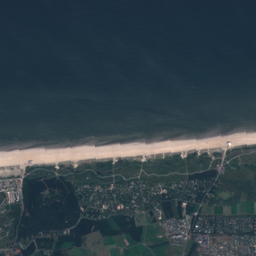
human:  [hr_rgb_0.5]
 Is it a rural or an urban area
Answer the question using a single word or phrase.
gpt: urban

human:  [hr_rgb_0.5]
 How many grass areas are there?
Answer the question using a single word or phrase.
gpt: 38

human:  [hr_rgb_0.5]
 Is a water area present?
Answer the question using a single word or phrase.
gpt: yes

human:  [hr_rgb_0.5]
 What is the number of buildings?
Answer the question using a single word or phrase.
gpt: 584

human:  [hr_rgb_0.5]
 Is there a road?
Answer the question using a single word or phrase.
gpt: yes

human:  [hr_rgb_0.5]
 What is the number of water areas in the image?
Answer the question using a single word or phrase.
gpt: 3

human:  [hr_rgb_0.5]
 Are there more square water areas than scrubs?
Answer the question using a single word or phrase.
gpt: no

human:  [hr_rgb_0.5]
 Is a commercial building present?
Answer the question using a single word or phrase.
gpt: yes

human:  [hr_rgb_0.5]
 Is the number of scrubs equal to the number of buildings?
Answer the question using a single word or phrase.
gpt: no

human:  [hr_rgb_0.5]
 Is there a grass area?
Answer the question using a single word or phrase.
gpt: yes

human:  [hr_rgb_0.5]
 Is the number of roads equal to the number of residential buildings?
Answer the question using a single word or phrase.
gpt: no

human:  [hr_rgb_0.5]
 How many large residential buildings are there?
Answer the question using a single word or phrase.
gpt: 2

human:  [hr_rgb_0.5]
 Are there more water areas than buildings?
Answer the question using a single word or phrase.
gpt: no

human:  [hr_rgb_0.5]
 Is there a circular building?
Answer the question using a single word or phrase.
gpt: no

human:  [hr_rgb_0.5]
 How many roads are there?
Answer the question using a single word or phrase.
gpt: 235

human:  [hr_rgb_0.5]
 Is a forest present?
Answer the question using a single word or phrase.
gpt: yes

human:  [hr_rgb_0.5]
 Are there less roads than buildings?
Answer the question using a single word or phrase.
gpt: yes

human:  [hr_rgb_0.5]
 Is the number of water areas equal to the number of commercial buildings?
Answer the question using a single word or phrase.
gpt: no

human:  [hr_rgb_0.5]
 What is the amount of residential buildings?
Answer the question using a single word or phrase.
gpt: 569

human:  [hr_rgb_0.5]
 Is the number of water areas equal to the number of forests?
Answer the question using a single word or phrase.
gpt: no

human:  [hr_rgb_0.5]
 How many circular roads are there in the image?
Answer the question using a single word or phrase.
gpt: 0

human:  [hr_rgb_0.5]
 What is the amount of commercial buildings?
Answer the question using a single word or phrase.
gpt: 7

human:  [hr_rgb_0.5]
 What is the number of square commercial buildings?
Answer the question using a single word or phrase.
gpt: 0

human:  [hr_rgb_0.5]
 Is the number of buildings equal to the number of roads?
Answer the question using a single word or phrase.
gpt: no

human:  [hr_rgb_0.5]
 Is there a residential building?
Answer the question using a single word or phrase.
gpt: yes

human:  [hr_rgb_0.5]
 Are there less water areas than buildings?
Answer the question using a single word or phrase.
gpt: yes

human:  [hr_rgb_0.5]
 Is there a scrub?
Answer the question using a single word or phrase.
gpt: yes

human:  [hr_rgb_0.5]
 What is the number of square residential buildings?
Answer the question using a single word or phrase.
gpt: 0

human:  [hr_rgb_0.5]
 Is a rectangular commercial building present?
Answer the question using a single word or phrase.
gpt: yes

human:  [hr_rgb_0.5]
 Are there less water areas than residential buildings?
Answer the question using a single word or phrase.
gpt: yes

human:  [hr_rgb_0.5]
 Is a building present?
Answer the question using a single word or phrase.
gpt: yes

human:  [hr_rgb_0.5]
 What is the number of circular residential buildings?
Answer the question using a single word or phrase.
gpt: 0

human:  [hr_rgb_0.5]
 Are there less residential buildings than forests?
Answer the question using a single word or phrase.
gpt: no

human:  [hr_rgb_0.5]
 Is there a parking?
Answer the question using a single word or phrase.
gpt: yes

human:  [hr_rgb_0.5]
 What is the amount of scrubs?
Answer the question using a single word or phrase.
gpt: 74

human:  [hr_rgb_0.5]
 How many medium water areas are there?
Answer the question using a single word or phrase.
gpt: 0

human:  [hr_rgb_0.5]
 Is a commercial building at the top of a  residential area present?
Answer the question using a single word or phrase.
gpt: yes

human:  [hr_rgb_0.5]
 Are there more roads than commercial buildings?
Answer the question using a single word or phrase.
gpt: yes

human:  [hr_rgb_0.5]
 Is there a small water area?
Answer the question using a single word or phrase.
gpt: yes

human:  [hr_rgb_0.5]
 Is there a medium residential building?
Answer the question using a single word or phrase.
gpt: yes

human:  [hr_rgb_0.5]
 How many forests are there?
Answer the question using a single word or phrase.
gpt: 60

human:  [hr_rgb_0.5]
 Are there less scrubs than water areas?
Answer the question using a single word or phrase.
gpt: no

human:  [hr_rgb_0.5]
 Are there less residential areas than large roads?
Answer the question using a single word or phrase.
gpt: no

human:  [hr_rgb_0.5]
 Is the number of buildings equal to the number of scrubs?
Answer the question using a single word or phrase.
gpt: no

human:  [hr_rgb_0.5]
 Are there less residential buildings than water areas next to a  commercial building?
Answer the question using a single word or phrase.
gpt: no

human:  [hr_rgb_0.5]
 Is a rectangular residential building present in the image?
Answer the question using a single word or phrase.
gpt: yes

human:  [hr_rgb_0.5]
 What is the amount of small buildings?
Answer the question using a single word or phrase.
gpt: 580

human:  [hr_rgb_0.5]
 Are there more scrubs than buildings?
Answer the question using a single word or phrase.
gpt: no

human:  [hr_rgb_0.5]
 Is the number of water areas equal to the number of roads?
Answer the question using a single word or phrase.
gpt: no

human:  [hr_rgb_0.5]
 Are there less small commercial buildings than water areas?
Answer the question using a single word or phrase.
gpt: no

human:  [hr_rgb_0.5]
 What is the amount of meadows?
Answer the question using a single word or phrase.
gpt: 8

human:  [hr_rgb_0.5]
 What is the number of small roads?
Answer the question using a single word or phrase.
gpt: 235

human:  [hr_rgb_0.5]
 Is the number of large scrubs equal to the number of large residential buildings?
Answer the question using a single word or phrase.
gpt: no

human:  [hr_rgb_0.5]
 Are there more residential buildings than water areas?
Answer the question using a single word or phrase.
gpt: yes

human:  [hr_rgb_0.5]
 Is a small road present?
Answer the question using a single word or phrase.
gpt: yes

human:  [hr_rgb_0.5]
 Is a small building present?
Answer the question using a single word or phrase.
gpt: yes

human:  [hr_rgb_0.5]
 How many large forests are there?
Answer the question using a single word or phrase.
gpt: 15

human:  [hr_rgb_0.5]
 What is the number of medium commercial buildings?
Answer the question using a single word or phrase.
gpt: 0

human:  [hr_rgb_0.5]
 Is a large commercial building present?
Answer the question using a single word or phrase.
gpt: no

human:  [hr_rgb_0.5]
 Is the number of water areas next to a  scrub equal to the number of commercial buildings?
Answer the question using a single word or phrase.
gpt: no

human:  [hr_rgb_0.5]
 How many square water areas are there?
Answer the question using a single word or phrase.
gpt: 1

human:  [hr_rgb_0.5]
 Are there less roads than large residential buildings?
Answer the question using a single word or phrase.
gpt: no

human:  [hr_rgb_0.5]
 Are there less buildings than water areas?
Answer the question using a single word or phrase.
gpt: no

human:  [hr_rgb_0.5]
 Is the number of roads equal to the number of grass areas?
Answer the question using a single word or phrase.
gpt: no